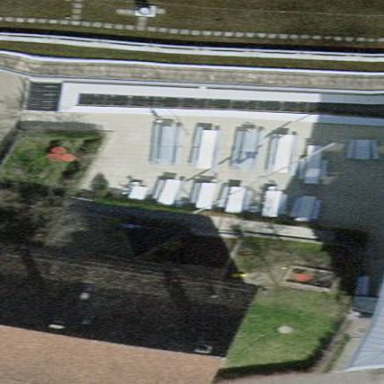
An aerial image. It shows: Outdoor seating area for leisure.